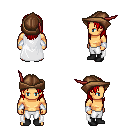
a pixel art fantasy rpg character, male body template, human, tanned skin, white cape, white pants, red long hairstyle, leather cap, white cloth bracers, black shoes, four views (front, back, left, right), 2x2 character sprite sheet, small pixel art, hard edges, no anti-aliasing